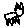
Label: cat